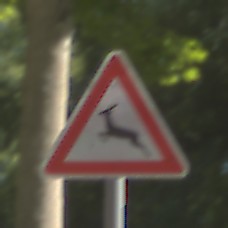
Verkehrszeichen: WildwechselRechts
Umgebung: Outdoor, RoadRail
Tageszeit: Midday
Wetter: Clear
Licht: Natural
Jahreszeit: NotSpecified
Kontrast: HighContrast